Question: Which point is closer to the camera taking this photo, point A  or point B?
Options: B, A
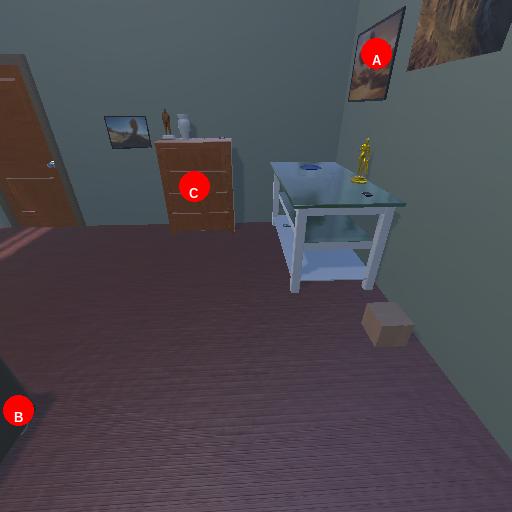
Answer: B